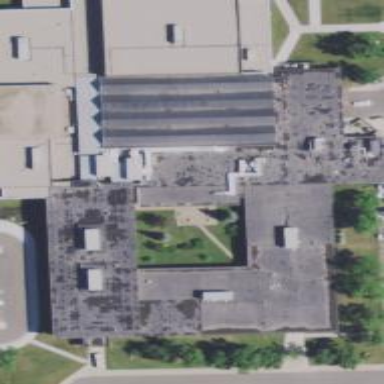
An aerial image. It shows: School building.